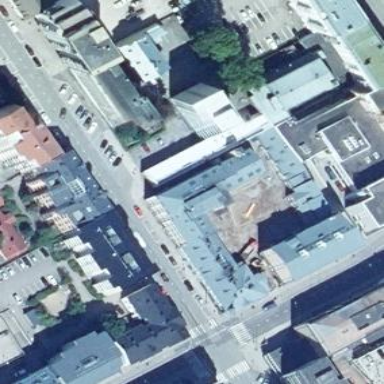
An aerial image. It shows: Building with golden metal roof.